This is a demodulated (Hilbert-envelope) spectrum computed from a bearing vibration snapshot; the dashed markers indicate where each bearing fault type would appear (BPFO, BPFI, BSF, FTF). Determine the bearing's health state. Answer with exactly one of: normal, inner_race, outer_race, ball.
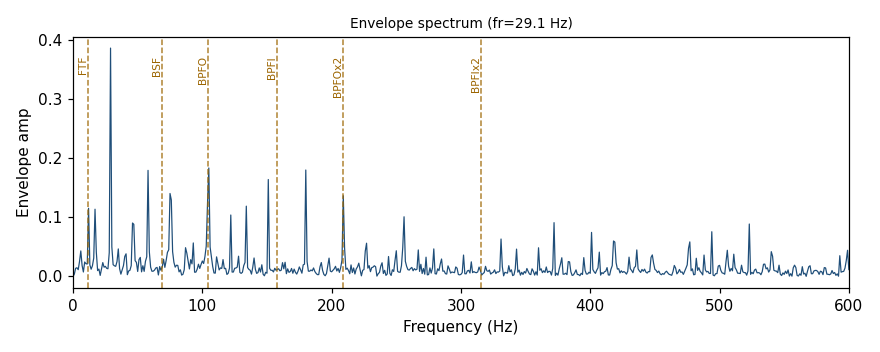
Answer: outer_race